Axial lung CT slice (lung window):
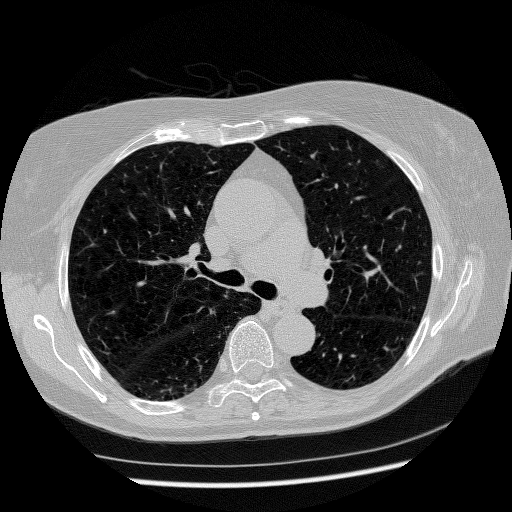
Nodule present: no